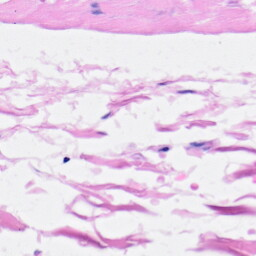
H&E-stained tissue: Heart